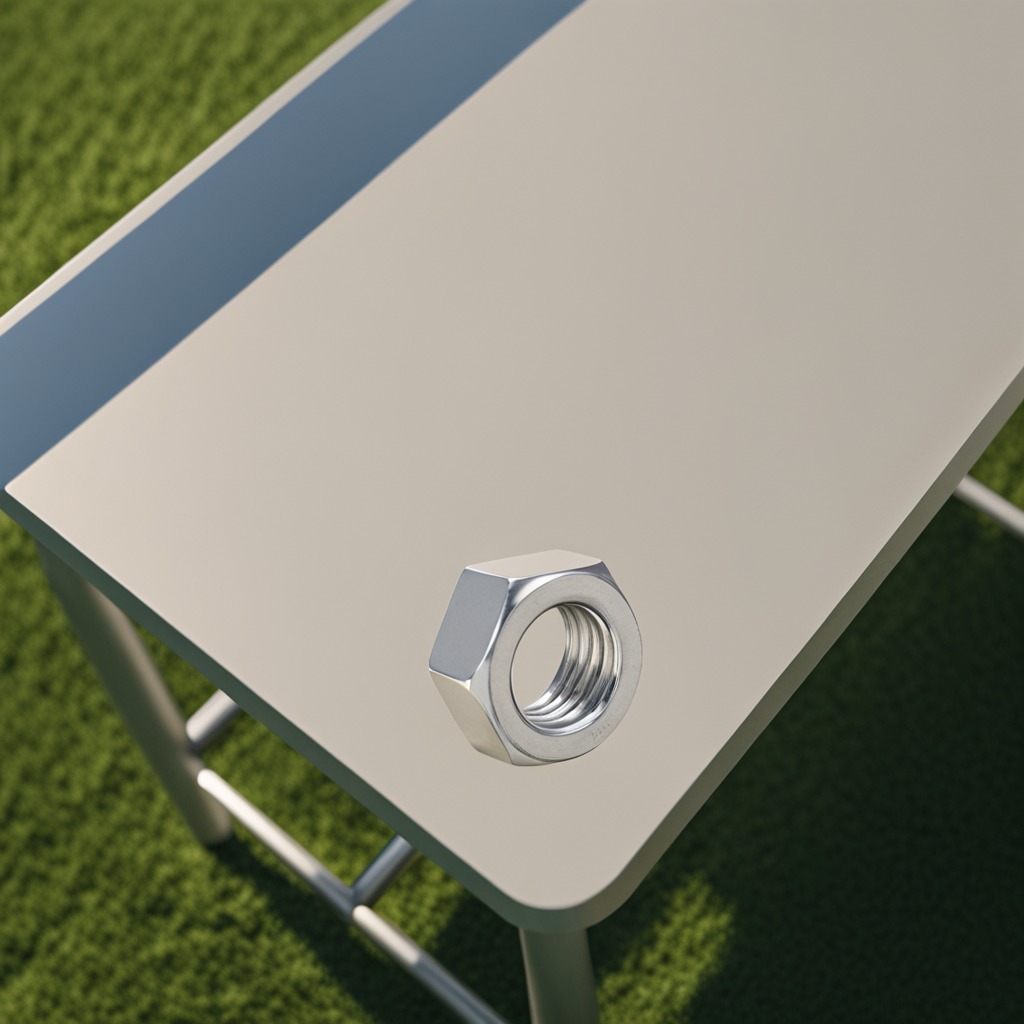
A metal nut lies on a clean utility table in a temporary outdoor tool station afternoon light present textured surface